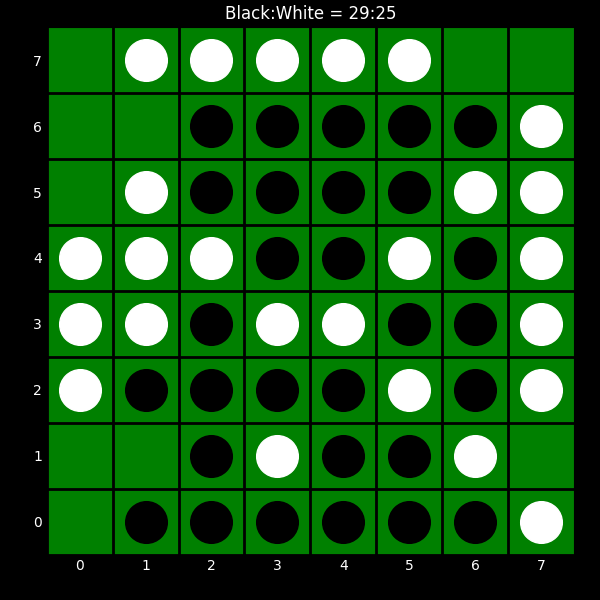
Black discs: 29
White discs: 25